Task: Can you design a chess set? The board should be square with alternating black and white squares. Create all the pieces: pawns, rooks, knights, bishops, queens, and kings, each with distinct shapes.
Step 1626:
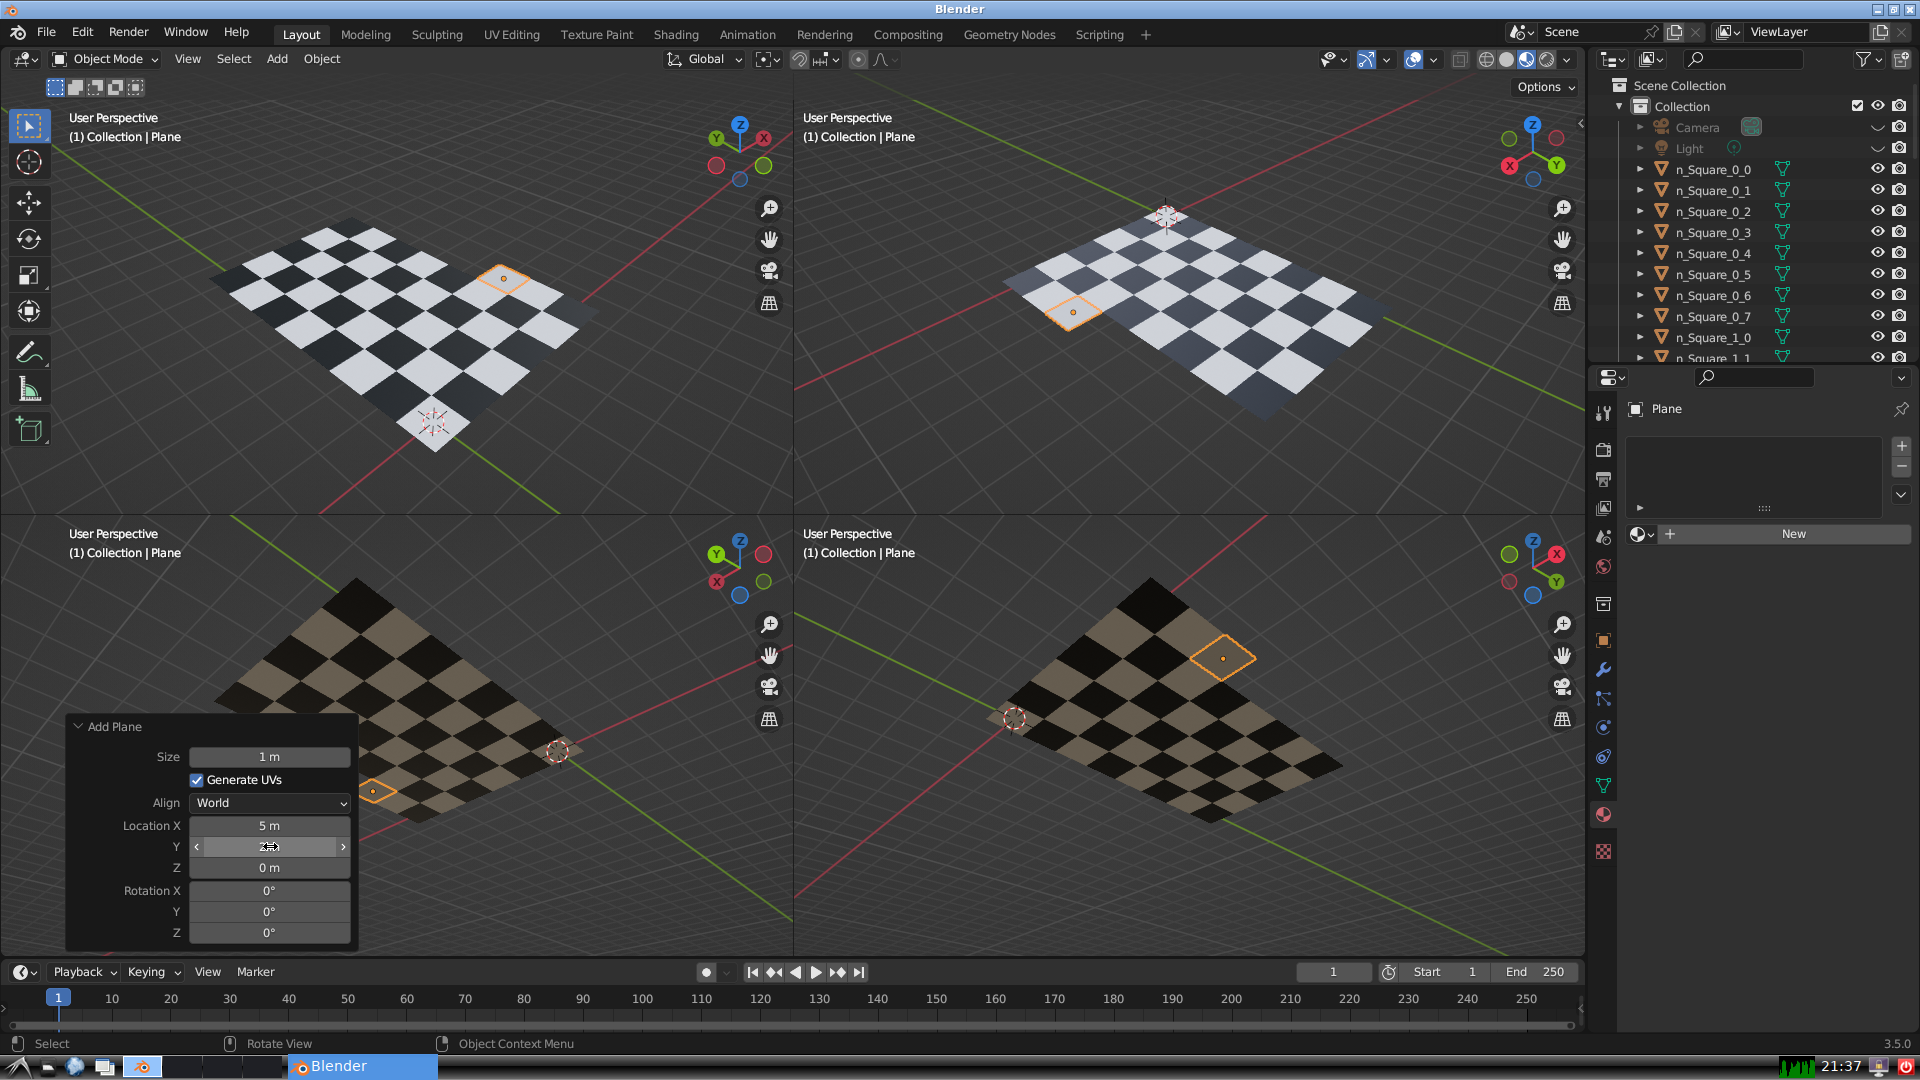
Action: {"mouse_move": [270, 867]}